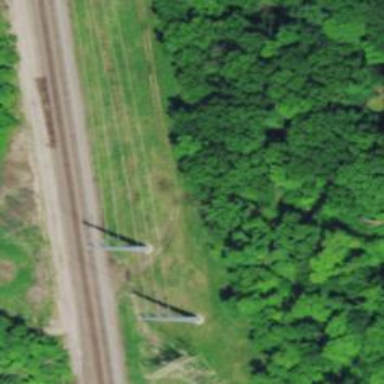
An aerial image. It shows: Power tower.